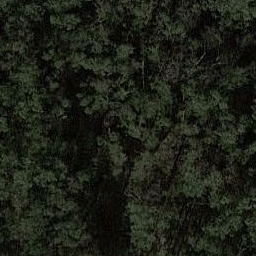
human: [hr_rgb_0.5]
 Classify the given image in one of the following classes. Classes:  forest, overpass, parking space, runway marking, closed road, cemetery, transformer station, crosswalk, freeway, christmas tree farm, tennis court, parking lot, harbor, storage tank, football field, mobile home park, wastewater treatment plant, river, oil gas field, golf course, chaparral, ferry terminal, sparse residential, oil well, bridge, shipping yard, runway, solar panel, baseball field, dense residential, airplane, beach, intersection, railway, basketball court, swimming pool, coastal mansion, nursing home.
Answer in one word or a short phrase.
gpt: forest